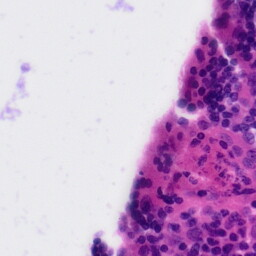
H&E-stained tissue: Tonsil